Field crop: maize
Growth stage: 2
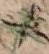
Species: atriplex